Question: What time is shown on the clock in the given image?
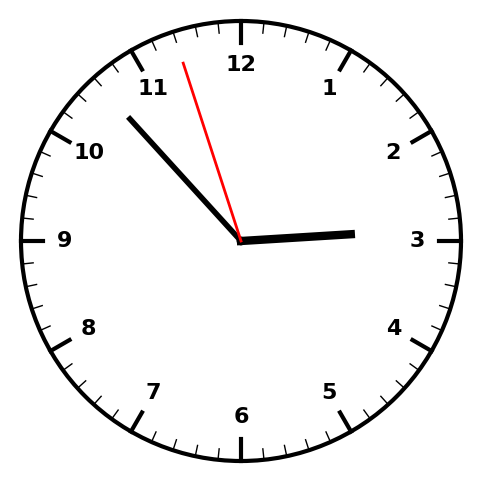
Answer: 02:52:57